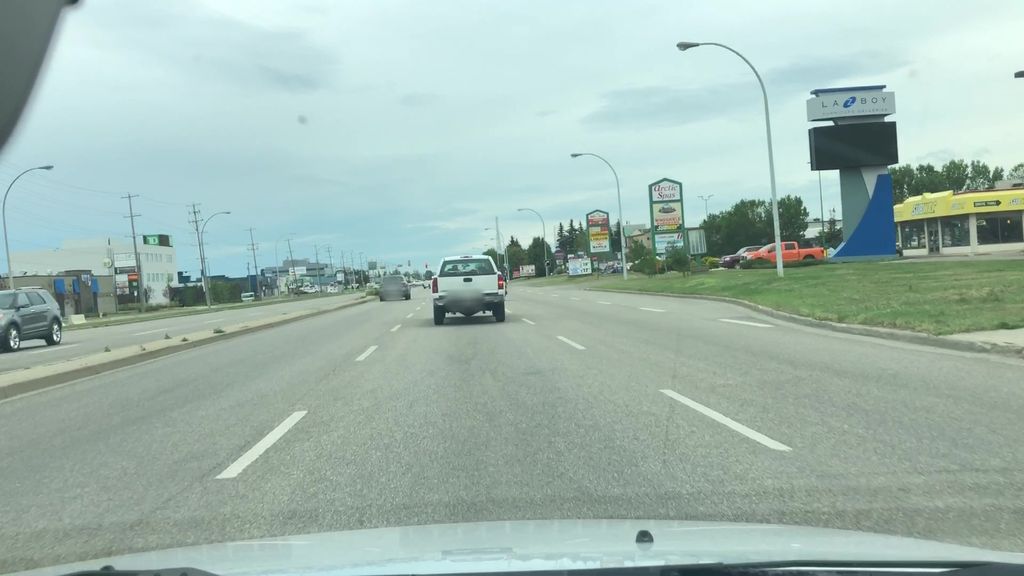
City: edmonton